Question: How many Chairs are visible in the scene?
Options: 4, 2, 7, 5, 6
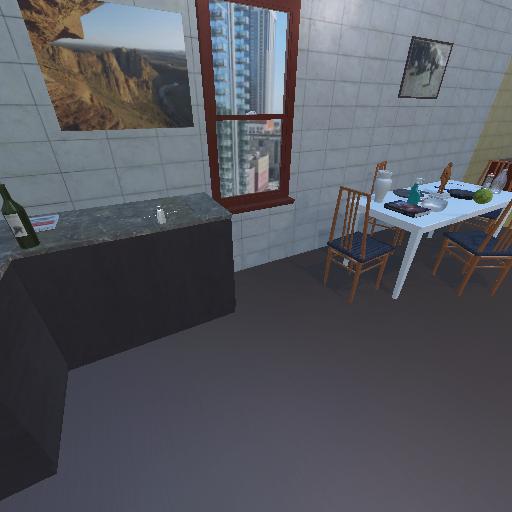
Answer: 4